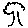
Label: tree